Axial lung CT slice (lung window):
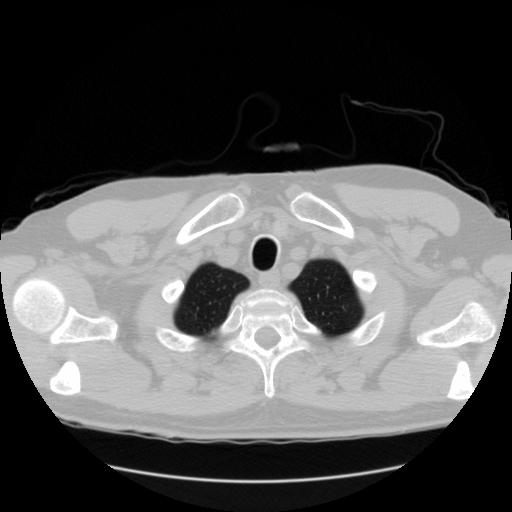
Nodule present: no